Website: macys
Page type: delivery-shipping
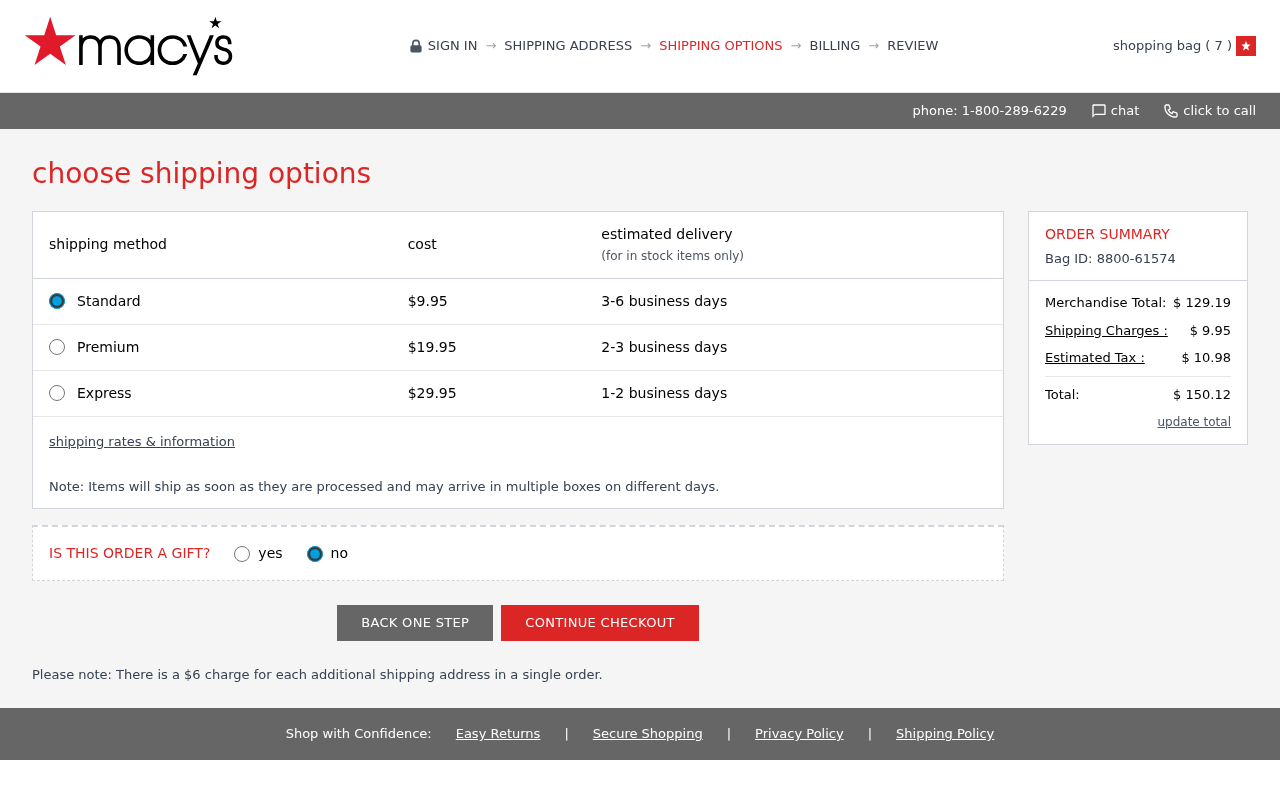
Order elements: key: ORDER_NUM_ITEMS
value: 7
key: ORDER_SHIPPING_COST
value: $ 9.95
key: ORDER_SHIPPING_COST
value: $9.95
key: ORDER_ID
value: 8800-61574
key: ORDER_SUBTOTAL
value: $ 129.19
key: ORDER_TAX
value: $ 10.98
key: ORDER_TOTAL
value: $ 150.12